Field crop: maize
Growth stage: 2
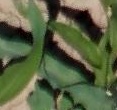
Species: maize